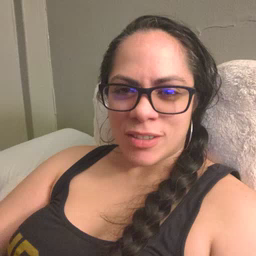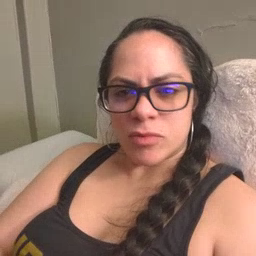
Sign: yourself